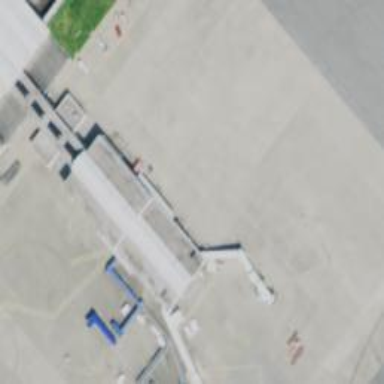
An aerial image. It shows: Airport gate.